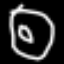
Label: donut